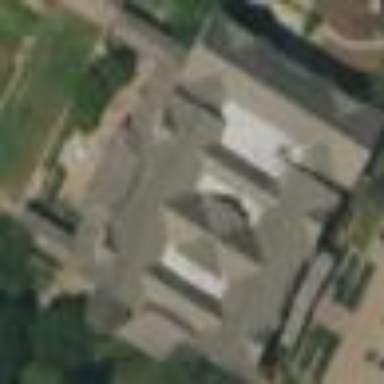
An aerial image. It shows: College building housing library.